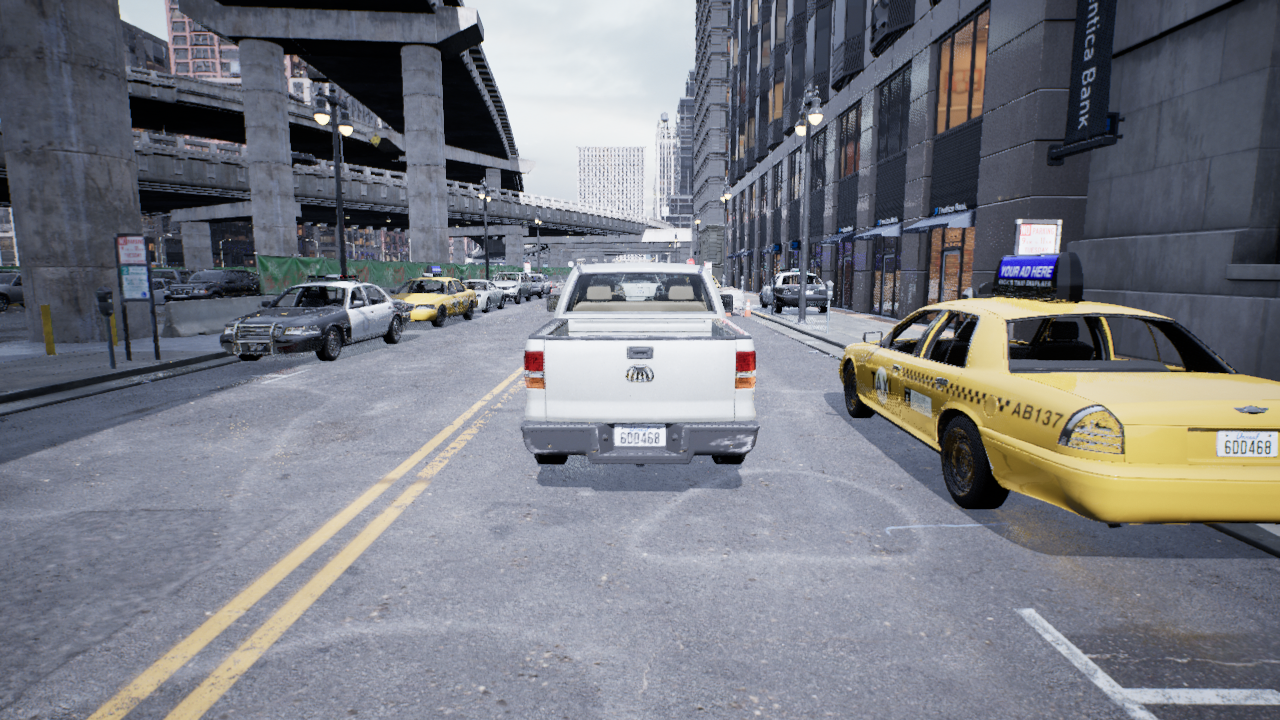
Venue: downtown
Lighting: overcast
Vehicle rig: pickup